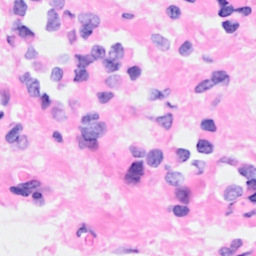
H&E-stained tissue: Breast